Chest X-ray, PA view. Patient: 21 years old, sex M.
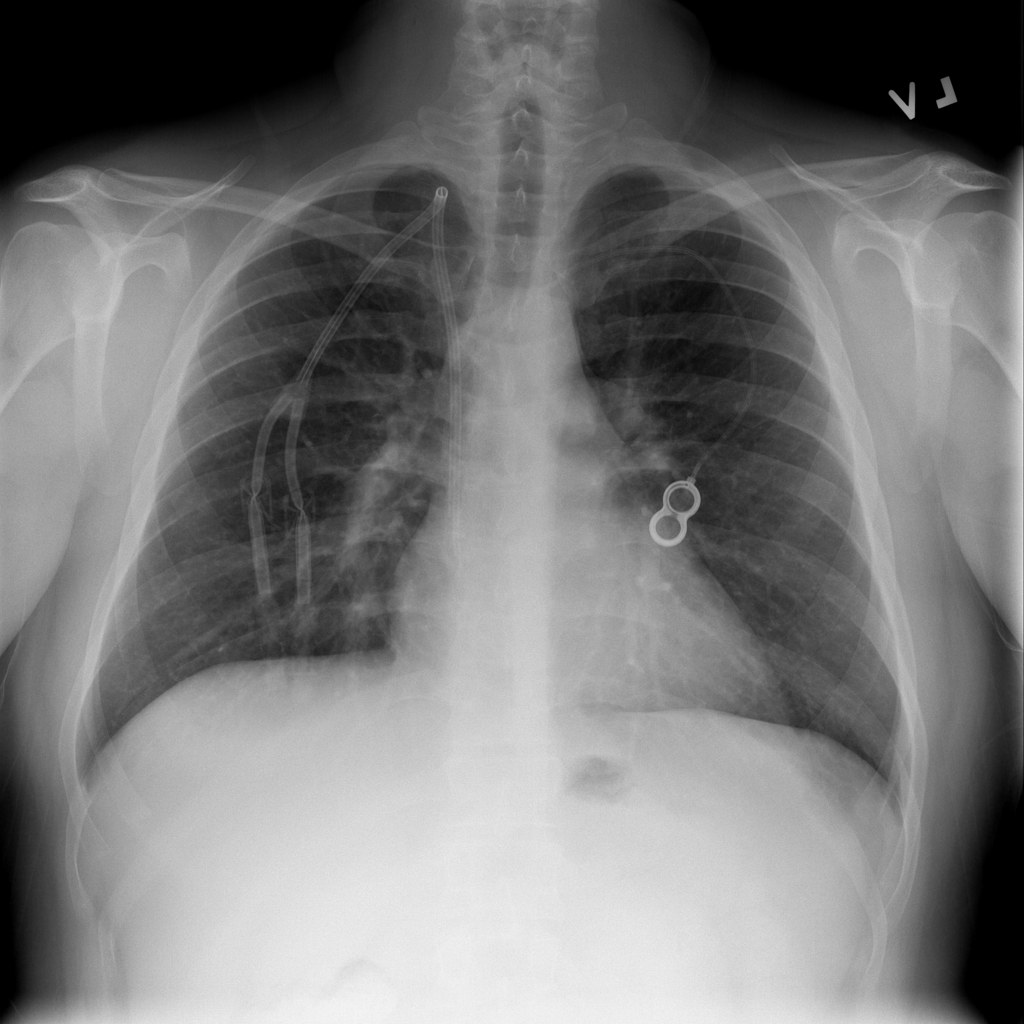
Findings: No Finding